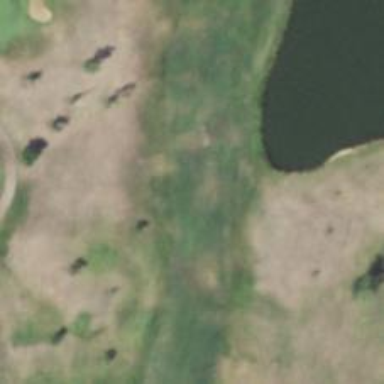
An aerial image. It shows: Golf hole.